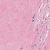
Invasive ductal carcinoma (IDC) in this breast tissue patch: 0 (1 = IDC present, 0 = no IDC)